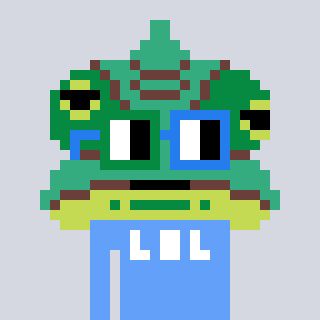
a pixel art character with square green and blue glasses, a chameleon-shaped head and a blue-colored body on a cool background